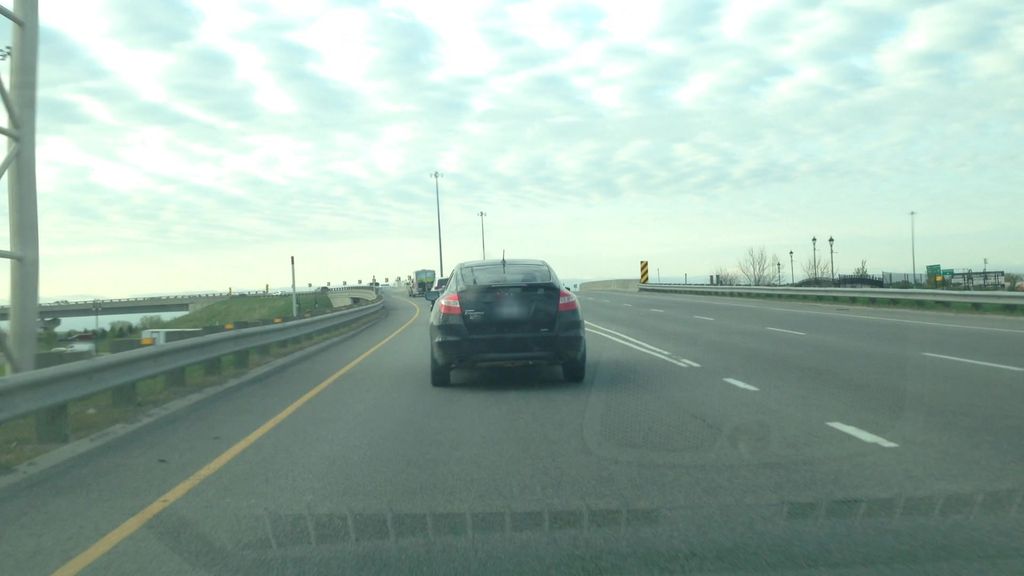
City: montreal